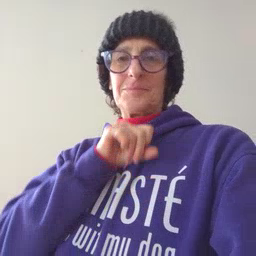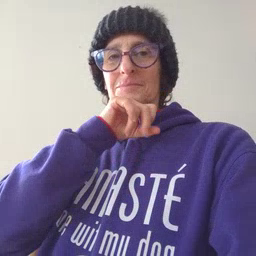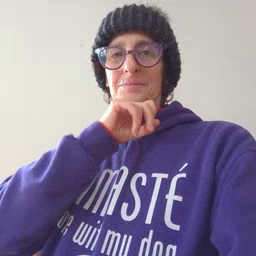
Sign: frog